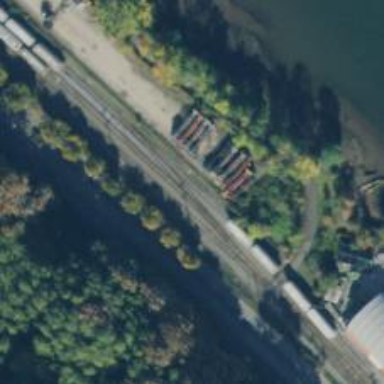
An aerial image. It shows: Railway yard.